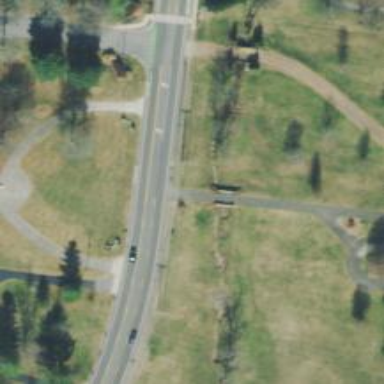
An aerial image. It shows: Driveway bridge over service road.